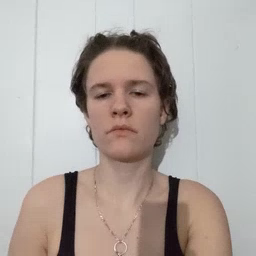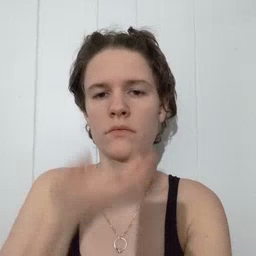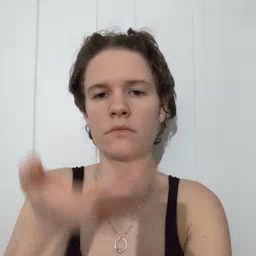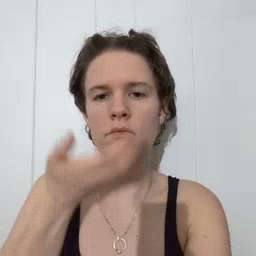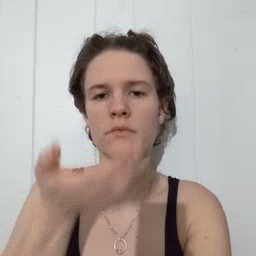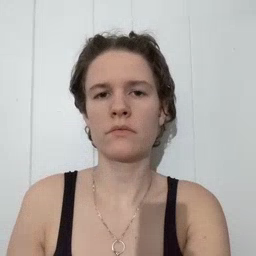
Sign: cereal